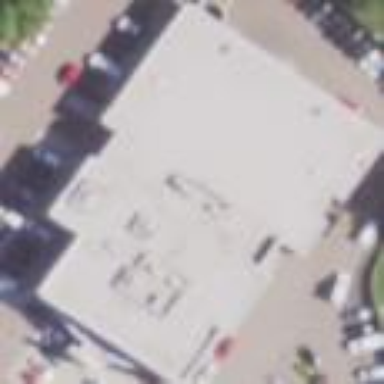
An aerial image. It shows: Building housing car shop.